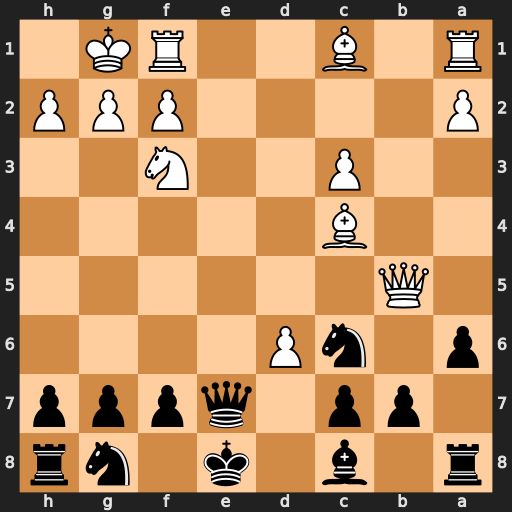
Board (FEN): r1b1k1nr/1pp1qppp/p1nP4/1Q6/2B5/2P2N2/P4PPP/R1B2RK1
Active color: b
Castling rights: kq
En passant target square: -
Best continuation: axb5 dxe7 bxc4